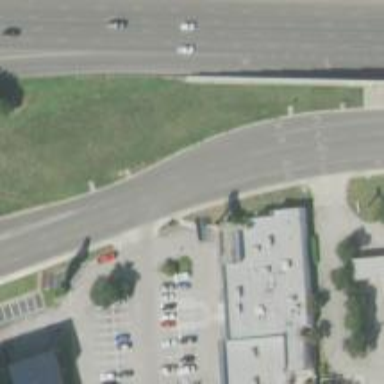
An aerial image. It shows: Secondary road with frontage access.